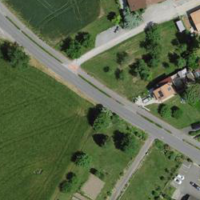
EUNIS habitat code: 52
Species observed at this site:
Colias croceus